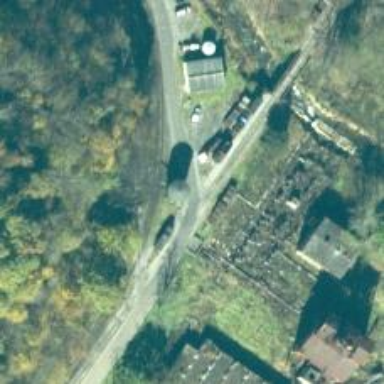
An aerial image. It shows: Preserved railway spur.